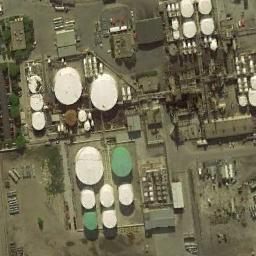
Label: storage tanks